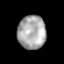
Tissue: prostate
Cell type: T cells
Senescence score: 0.2839
Nuclear area (px): 928
Mean DAPI intensity: 168.609